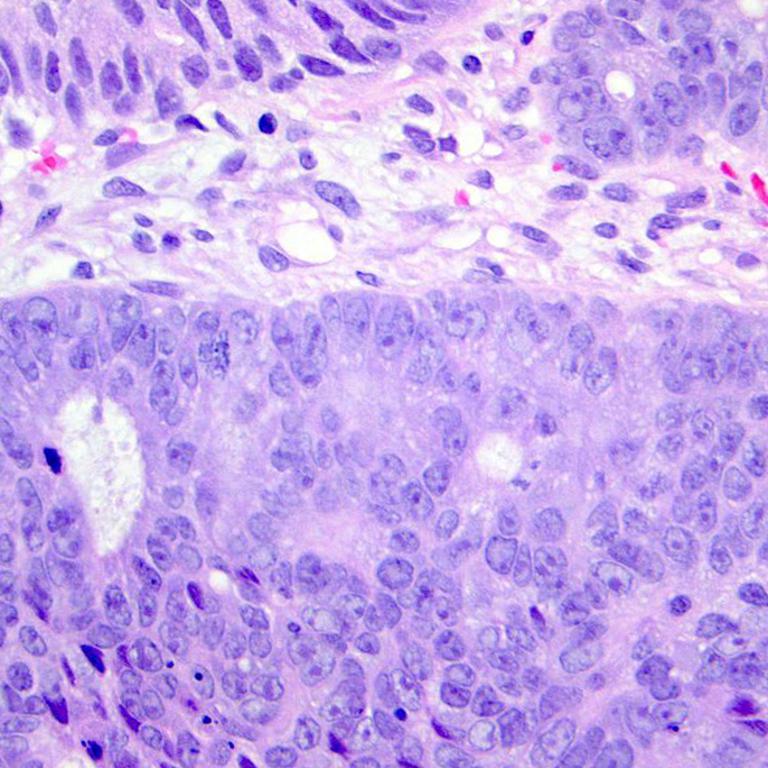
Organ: colon
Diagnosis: adenocarcinomas